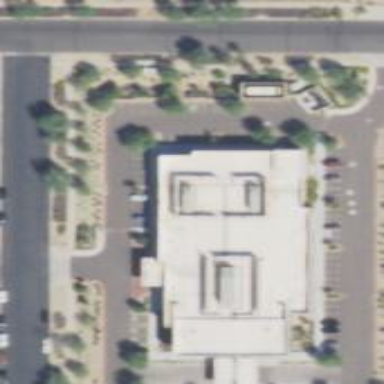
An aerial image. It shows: Hospital building.